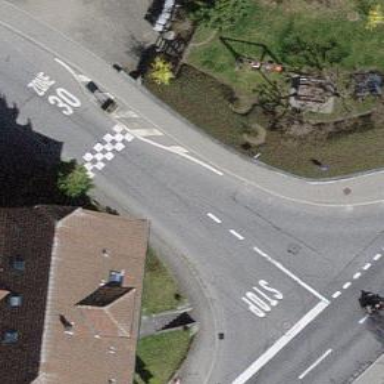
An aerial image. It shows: Unmarked crossing on footway.